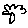
Label: tree